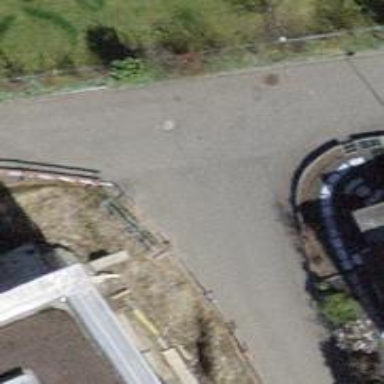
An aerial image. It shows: Steps with asphalt surface.